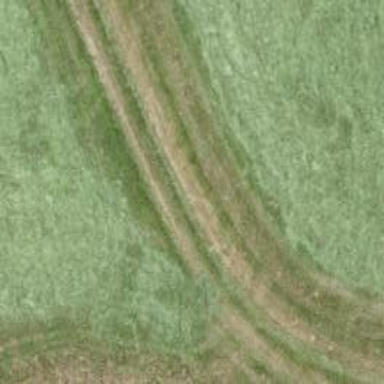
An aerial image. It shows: Grass track with Grade 4 tracktype.